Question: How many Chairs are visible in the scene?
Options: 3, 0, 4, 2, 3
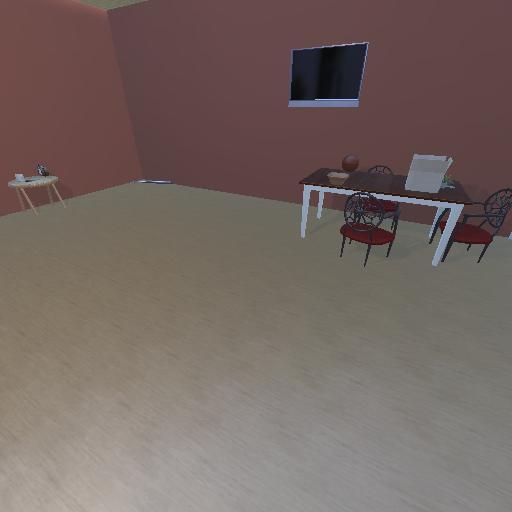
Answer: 3